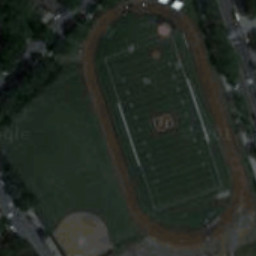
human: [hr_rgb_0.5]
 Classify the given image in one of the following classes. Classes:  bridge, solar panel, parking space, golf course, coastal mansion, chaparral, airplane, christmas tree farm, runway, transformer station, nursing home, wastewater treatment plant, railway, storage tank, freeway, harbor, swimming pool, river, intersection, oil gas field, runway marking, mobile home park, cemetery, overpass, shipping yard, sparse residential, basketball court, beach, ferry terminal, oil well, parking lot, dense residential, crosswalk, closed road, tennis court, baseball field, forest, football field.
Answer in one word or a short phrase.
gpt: football field